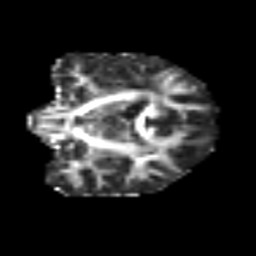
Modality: FA
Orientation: coronal
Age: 39
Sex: female
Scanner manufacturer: siemens
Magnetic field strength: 3 T
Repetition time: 6.1 s
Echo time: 0.101 s